Question: I have created a console application using .NET. Please see the screen shot below:

Why is there two entries for: "startup object". SubMain is part of class c1 in the code. I don't understand why there are two entries rather than one.
I have spent some time Googling this and I came accross a few similar questions on here, however I have not found an answer to my question. The code is:
'''
Class class1
Public Shared Sub Main()
MsgBox("Test")
End Sub
End Class
'''
"Test" is displayed to the screen regardless of which option I choose from the drop down list.
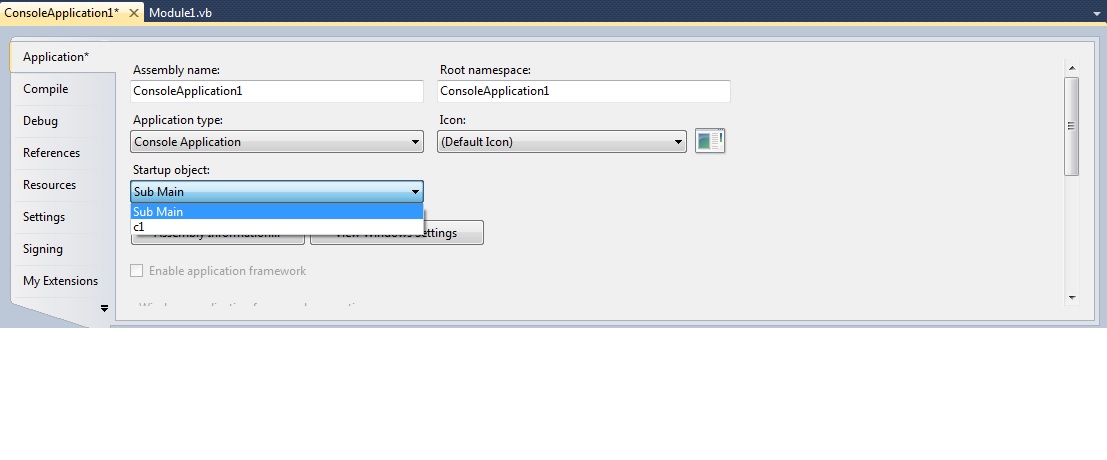
Answer: Selecting sub main will scan all modules for a 'Public Sub Main'. Selecting the class 'c1' will limit the search for Sub Main to that class.